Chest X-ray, PA view. Patient: 58 years old, sex F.
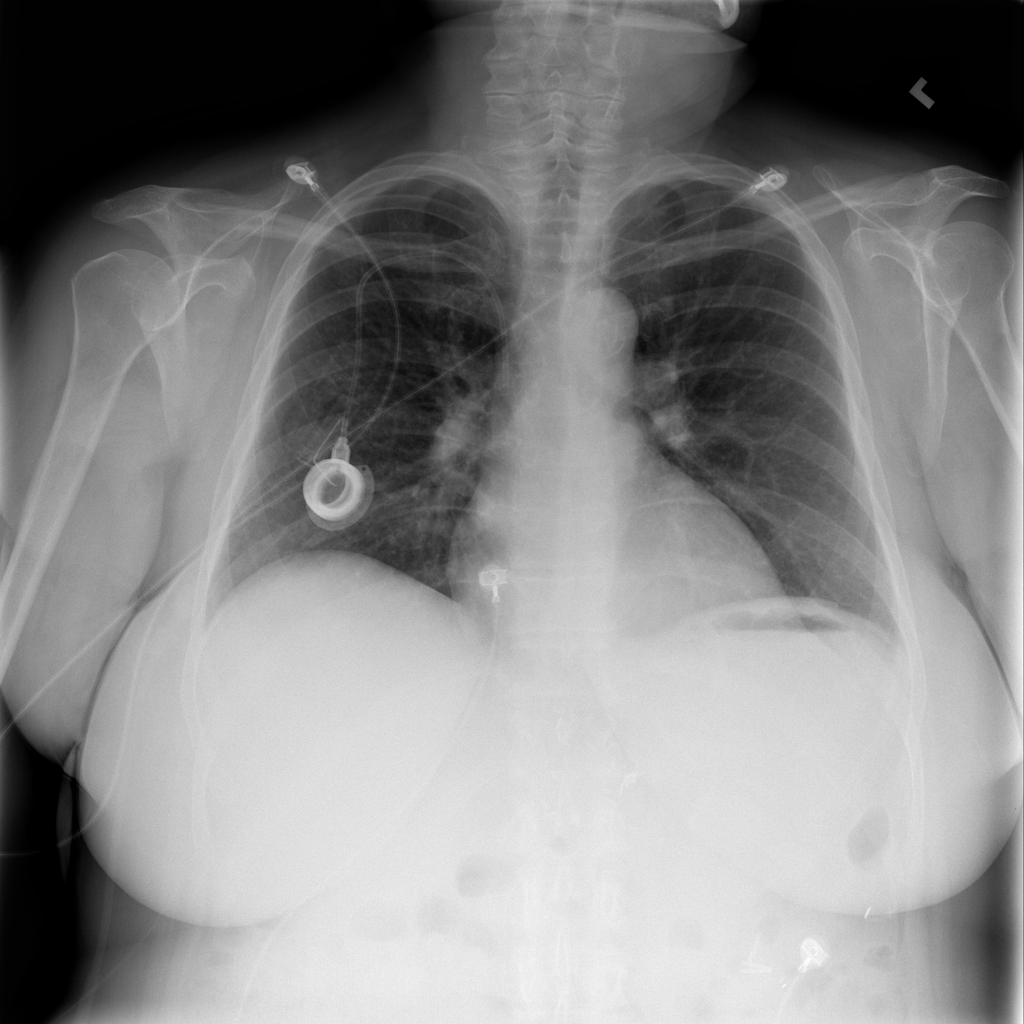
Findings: Effusion